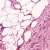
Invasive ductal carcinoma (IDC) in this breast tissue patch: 0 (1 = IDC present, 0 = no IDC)